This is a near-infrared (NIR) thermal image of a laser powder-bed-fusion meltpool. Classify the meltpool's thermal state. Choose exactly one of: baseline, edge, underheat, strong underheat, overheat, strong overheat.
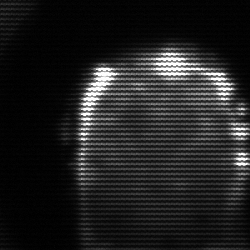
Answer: baseline